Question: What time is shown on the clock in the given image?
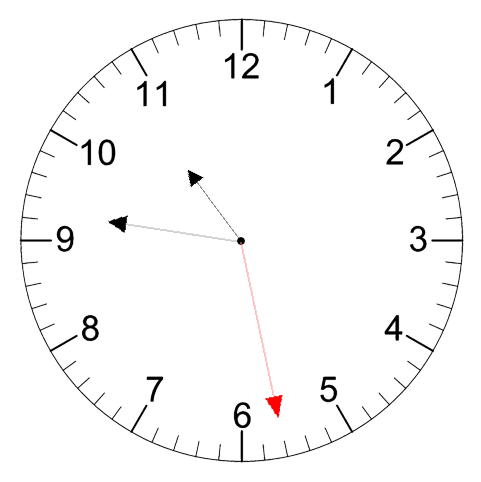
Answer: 10:46:28